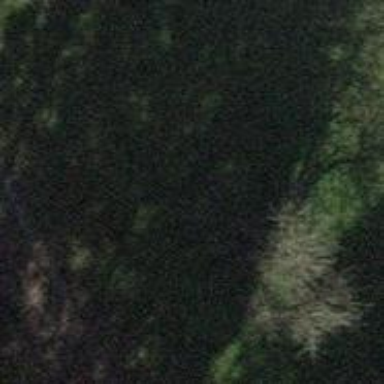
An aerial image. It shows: Beautiful tree in nature.